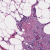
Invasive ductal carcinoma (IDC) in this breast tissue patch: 1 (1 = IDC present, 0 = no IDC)